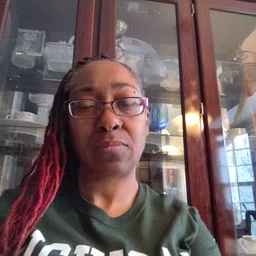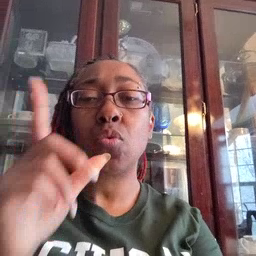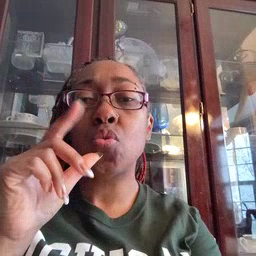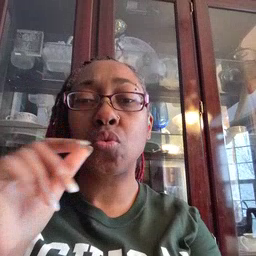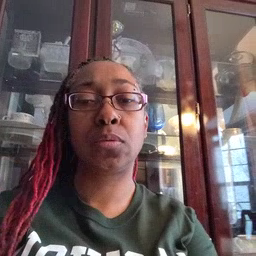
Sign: who